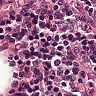
Metastatic tissue present: no